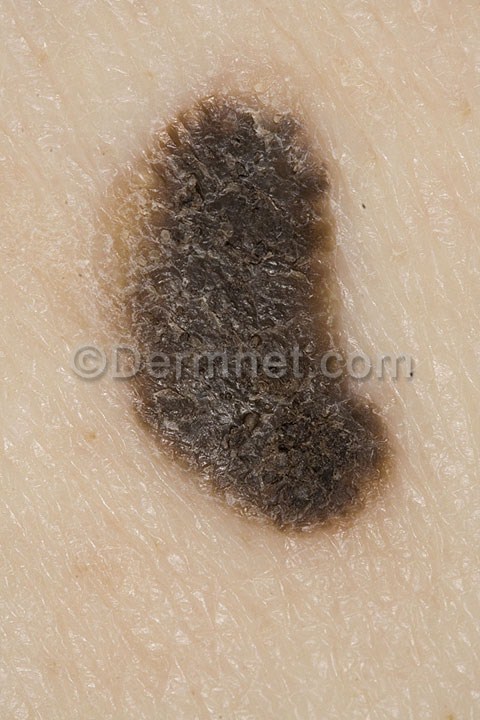
Disease: Seborrheic Keratoses and other Benign Tumors